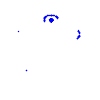
Particle: kaon